Interaction volume radius: 5 \u00c5
Interaction volume height: 10 \u00c5
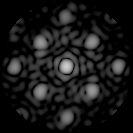
Disorder parameter: 0.2384